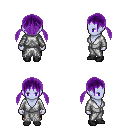
a pixel art fantasy rpg character, female body template, dark elf, purple skin, white robe, gold greaves, purple twin-tailed hairstyle, black shoes, four views (front, back, left, right), 2x2 character sprite sheet, small pixel art, hard edges, no anti-aliasing